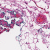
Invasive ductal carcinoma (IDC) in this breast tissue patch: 0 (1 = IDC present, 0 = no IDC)